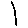
Label: line